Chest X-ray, AP view. Patient: 68 years old, sex M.
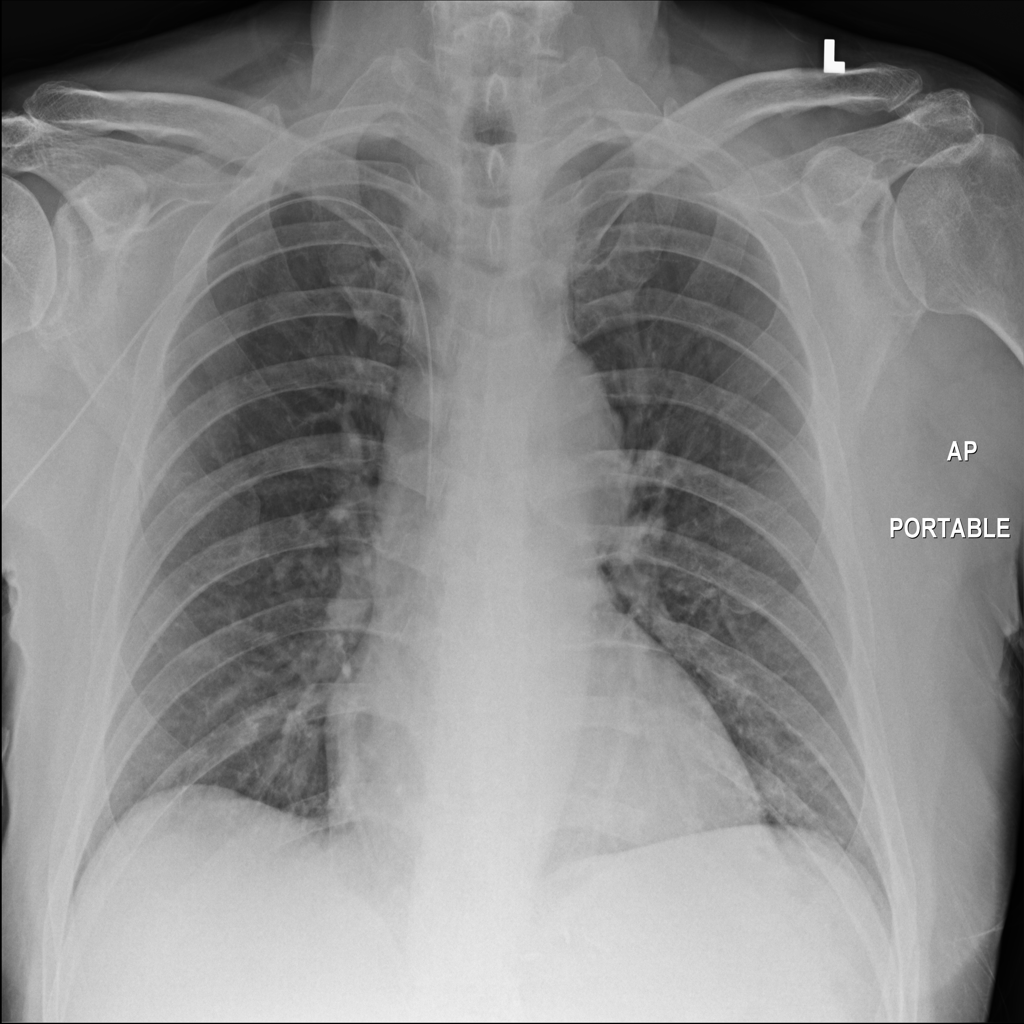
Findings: No Finding